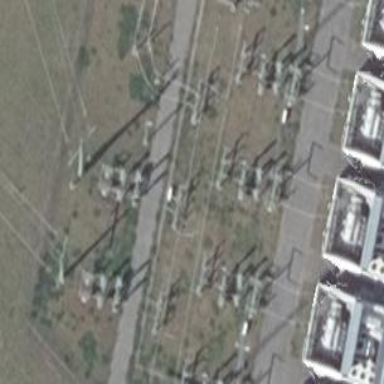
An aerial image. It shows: Transformer on power line.